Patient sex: M
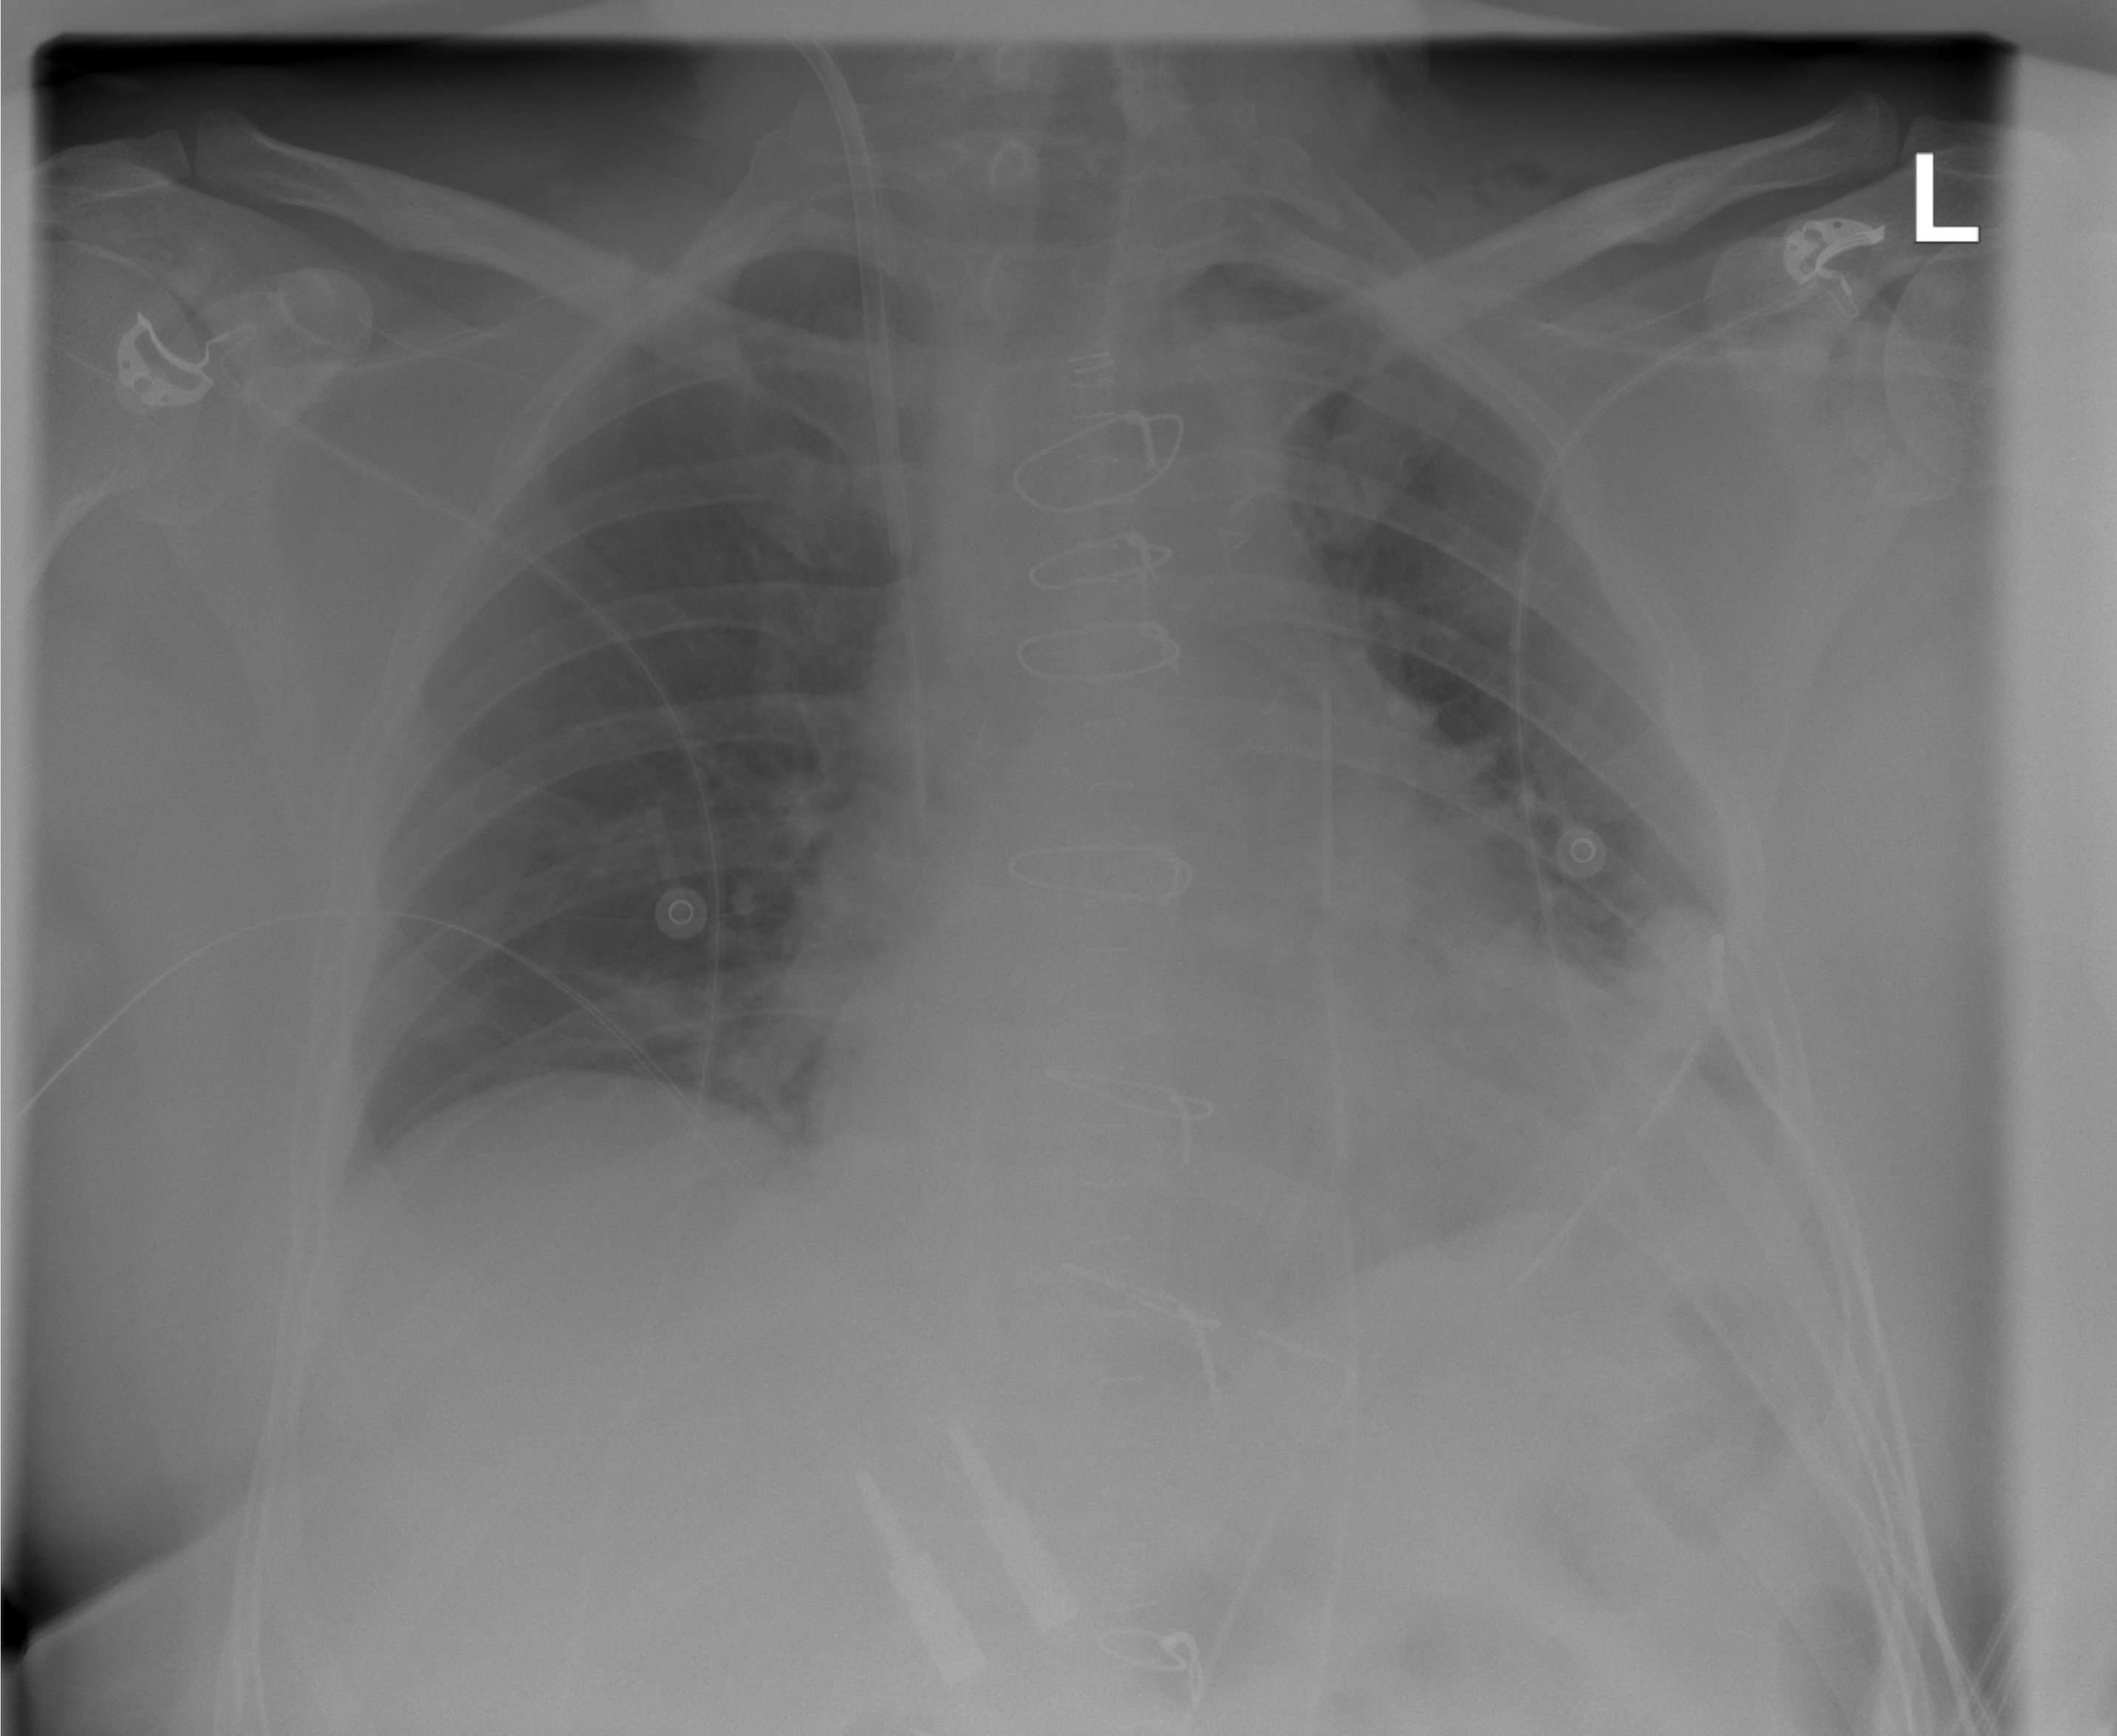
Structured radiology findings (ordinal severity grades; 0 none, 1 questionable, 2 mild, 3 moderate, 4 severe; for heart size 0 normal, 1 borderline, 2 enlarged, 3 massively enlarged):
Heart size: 0
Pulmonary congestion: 0
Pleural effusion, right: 0
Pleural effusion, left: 1
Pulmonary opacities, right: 0
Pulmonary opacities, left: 0
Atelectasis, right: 1
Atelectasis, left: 2